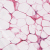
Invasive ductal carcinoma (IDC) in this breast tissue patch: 0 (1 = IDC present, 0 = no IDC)